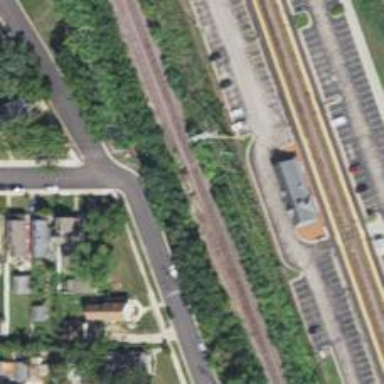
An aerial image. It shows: Railway siding for service.